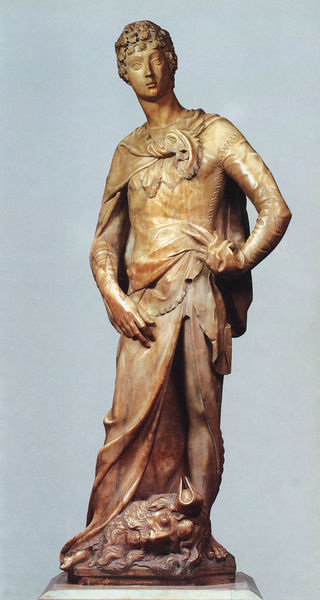
Titel: Marmor-David
Künstler: Donatello
Institution: Florenz, Bargello
Schlagwörter: hand, kopf, mann, umhang, ellbogen, frau, handschuh, haube, jung, mütze, arme, stehen, stein, figur, gewand, haare, standfigur, stehend, skulptur, statue, beine, bein, podest, zeus, krieger, david, holzfigur, sieger, römisch, elfenbein, abgeschlagen, krieer